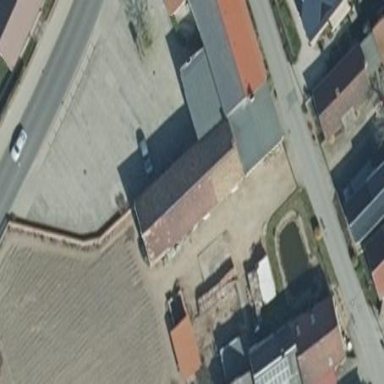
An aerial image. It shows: Rural barn.